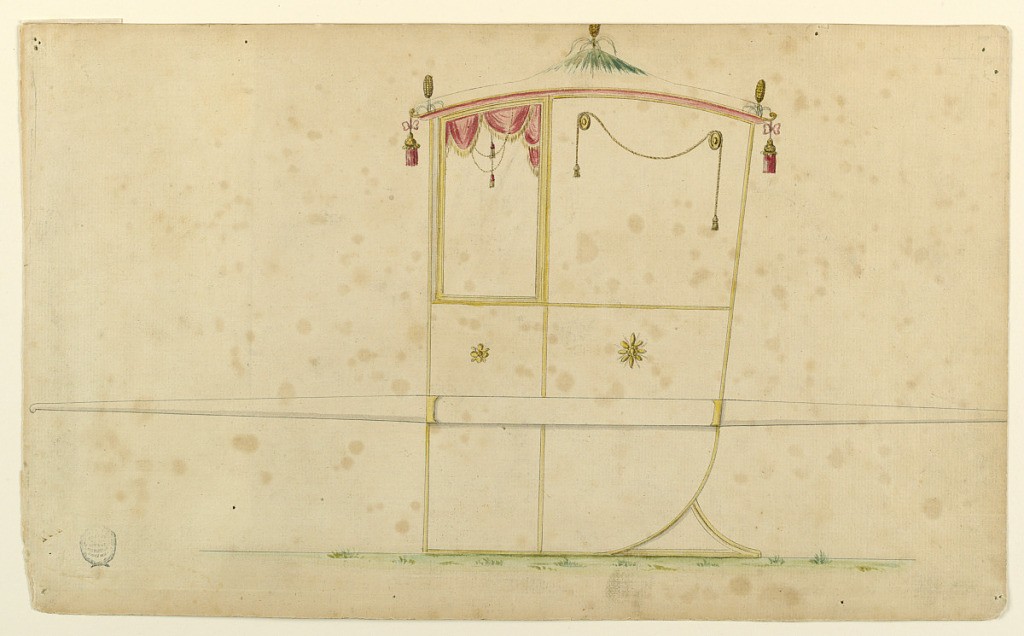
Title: Design for a Sedan Chair
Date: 1775–90
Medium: Black chalk, pen and Chinese ink, brush and yellow, brown, blue, purple, rose watercolors on paper
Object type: Drawing
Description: Shown in profile, turned toward left, with one bar. Corn cobs stand in the middle and at the corners of the roof, the first one seemingly in a meadow. Tassels hang from the corners. The panel beside the window is decorated with a cord with two tassels hanging over two disks. The lower panels have single blossom rosettes in their upper parts. The left end of the bar is shown; it is without a mounting.